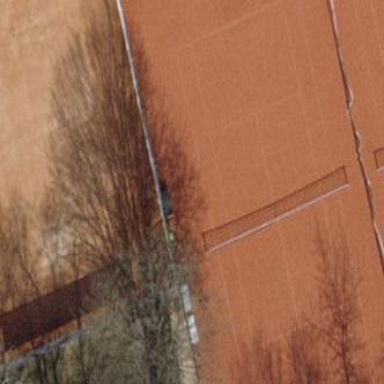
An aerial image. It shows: Tennis court on the leisure land pitch.